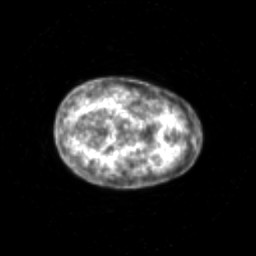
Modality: PET
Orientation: axial
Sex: female
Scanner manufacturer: siemens